Field crop: maize
Growth stage: 1
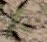
Species: atriplex